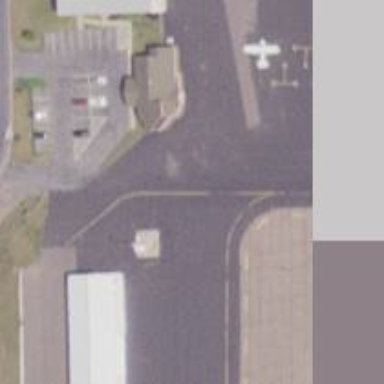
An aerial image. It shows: View of taxiway at the airport.